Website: home-depot
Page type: review-order
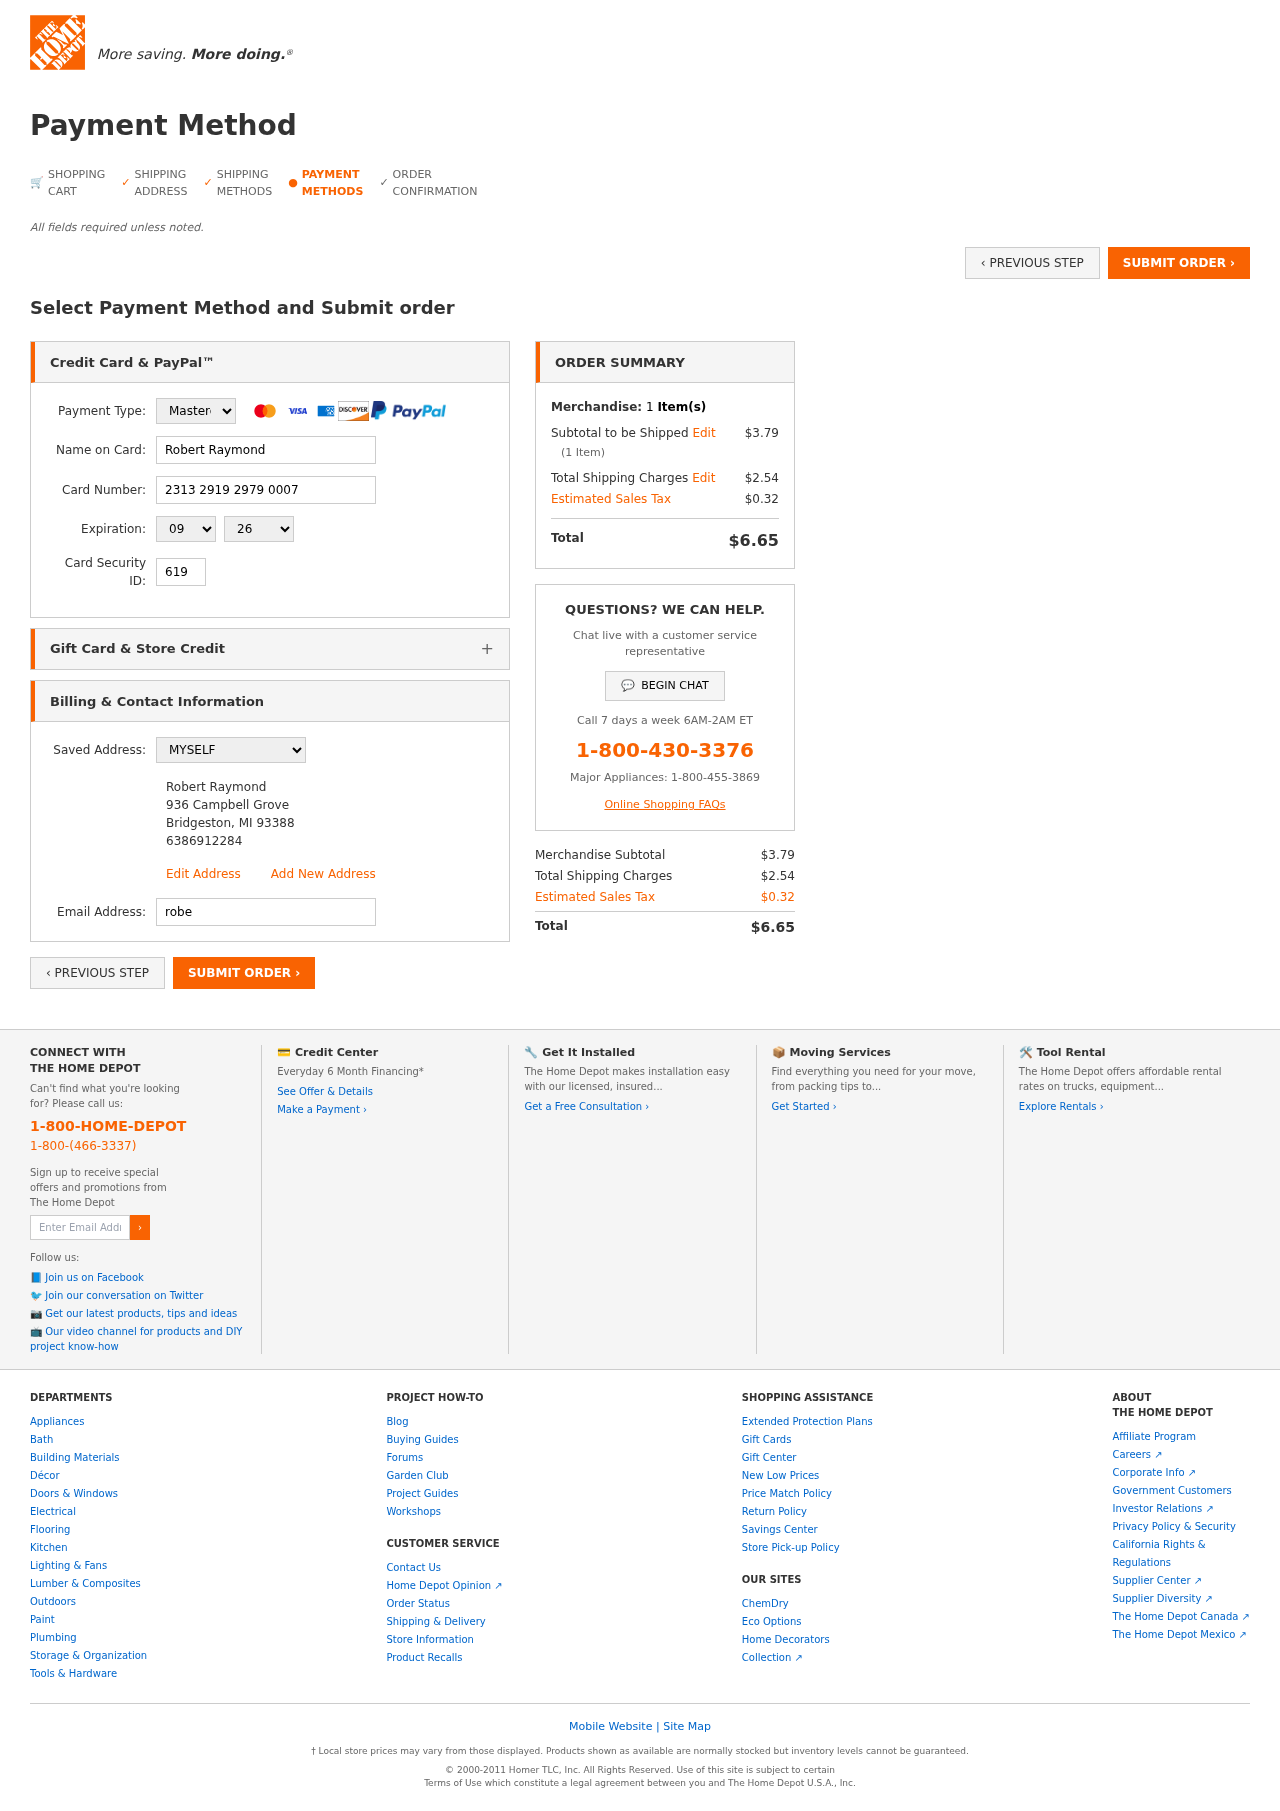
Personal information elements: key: PII_CARD_CVV
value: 619
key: PII_CARD_EXPIRY_MONTH
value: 09
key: PII_CARD_EXPIRY_YEAR
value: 26
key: PII_CARD_NUMBER
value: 2313 2919 2979 0007
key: PII_CARD_TYPE
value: Mastercard
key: PII_EMAIL
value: robertraymond@gmail.com
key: PII_FULLNAME
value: Robert Raymond
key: PII_FULLNAME2
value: Robert Raymond
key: PII_STREET
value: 936 Campbell Grove
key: PII_CITY2
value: Bridgeston
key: PII_STATE_ABBR2
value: MI
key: PII_POSTCODE
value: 93388
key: PII_POSTCODE_FULL
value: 93388
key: PII_POSTCODE_NUMERIC
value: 93388
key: PII_PHONE2
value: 6386912284
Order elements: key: ORDER_NUM_ITEMS
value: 1
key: ORDER_SUBTOTAL
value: $3.79
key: ORDER_NUM_ITEMS2
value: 1
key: ORDER_SHIPPING_COST
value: $2.54
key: ORDER_TAX
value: $0.32
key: ORDER_TOTAL
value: $6.65
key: ORDER_SUBTOTAL2
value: $3.79
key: ORDER_SHIPPING_COST2
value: $2.54
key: ORDER_TAX2
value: $0.32
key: ORDER_TOTAL2
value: $6.65